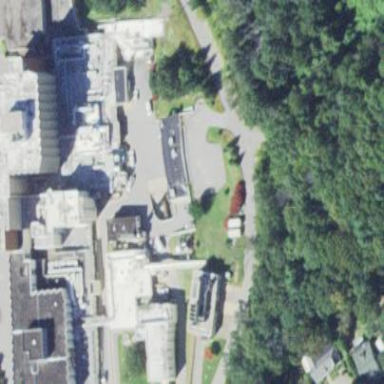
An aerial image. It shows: Hospital building.